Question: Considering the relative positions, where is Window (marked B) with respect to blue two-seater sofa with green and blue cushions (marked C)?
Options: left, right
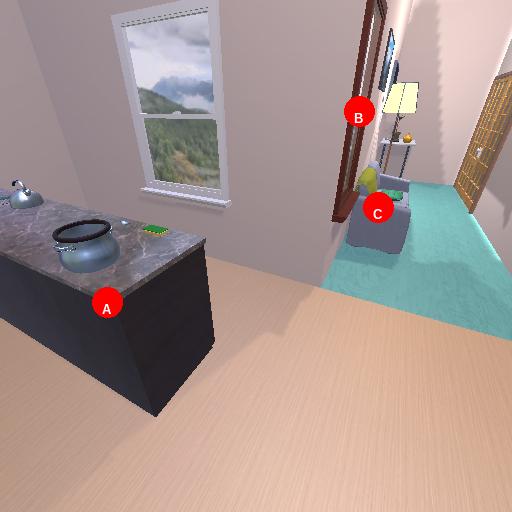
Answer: left